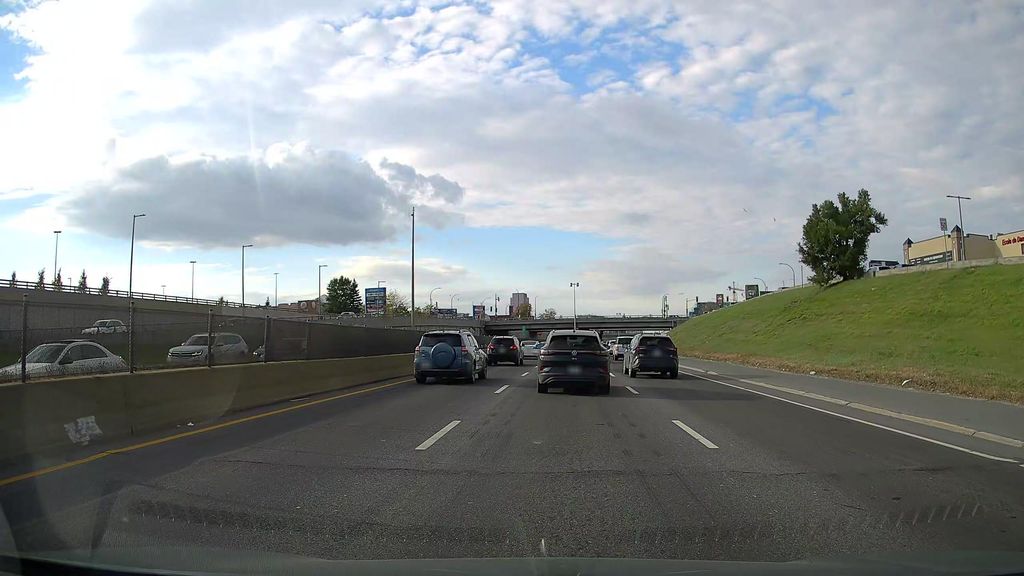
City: montreal